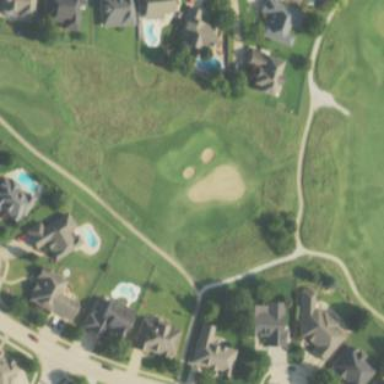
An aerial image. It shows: Golf fairway surrounded by grass.